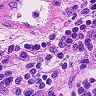
Metastatic tissue present: no